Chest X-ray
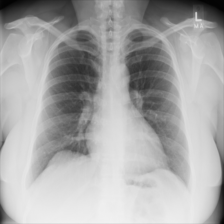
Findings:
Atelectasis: negative
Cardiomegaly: negative
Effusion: negative
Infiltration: negative
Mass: negative
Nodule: negative
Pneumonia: negative
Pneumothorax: negative
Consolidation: negative
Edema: negative
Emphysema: negative
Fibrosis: negative
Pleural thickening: negative
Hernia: negative